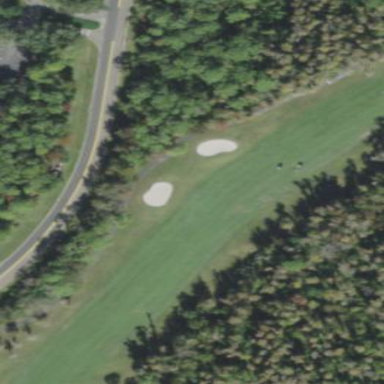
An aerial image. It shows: Golf fairway surrounded by grass.